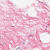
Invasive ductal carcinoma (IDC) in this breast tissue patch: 0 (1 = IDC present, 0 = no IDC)